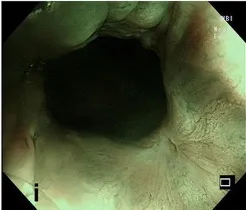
(G-I) Colonoscopy follow-up pictures 1 year after ESD.
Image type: endoscopy (gi_endoscopy)